Interaction volume radius: 5 \u00c5
Interaction volume height: 25 \u00c5
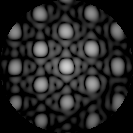
Disorder parameter: 0.07717